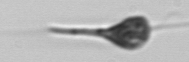
Label: Euglena